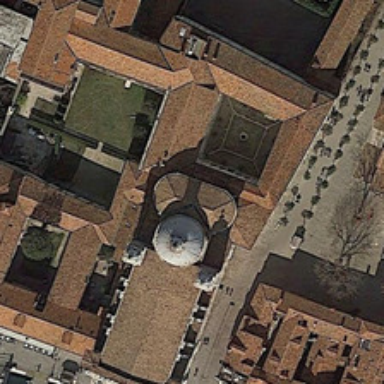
A large number of green plants were planted around the church .